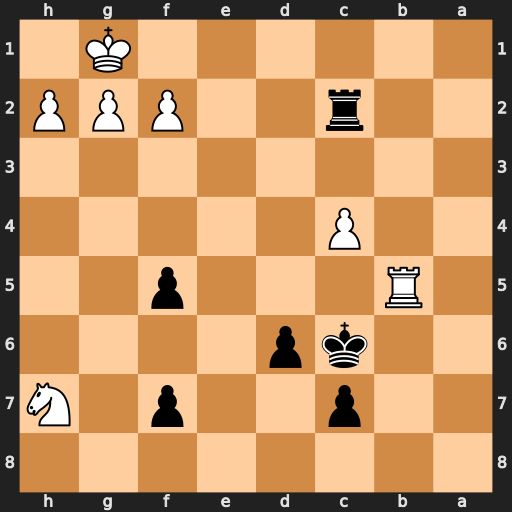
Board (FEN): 8/2p2p1N/2kp4/1R3p2/2P5/8/2r2PPP/6K1
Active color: b
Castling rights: -
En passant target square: -
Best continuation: Rc1#